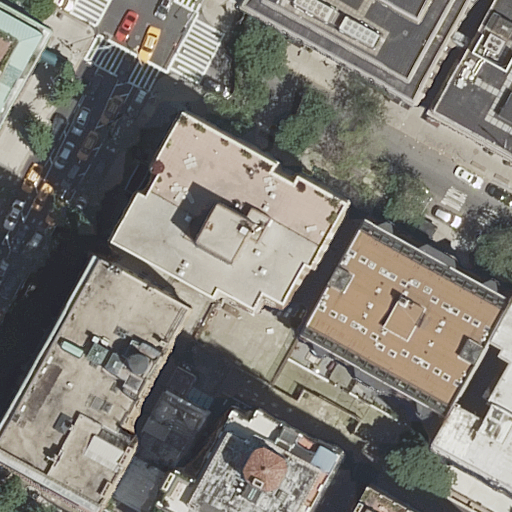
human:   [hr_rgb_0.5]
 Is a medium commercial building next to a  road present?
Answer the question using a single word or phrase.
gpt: no

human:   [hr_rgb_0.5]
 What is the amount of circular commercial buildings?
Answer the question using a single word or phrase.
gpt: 0

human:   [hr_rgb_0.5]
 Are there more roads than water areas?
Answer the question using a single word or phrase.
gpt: yes

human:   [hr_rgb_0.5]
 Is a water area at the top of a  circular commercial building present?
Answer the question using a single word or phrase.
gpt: no

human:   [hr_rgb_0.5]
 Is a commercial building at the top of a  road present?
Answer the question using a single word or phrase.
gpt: no

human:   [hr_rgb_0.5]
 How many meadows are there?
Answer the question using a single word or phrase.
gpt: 0

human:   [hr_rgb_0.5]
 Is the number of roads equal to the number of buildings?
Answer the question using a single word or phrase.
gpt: no

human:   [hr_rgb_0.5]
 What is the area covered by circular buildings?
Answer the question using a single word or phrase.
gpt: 0m2

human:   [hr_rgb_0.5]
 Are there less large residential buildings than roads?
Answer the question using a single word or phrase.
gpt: no

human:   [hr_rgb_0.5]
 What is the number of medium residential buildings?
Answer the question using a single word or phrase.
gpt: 4

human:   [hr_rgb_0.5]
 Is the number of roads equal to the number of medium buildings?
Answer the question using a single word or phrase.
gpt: no

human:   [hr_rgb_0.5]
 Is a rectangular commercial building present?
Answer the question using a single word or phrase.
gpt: no

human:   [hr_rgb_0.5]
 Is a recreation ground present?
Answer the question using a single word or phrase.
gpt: no

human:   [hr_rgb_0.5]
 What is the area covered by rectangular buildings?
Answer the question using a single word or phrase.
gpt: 110m2

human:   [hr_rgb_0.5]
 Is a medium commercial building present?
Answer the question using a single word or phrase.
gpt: no

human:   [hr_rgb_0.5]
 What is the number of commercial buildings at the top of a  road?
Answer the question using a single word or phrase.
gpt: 0

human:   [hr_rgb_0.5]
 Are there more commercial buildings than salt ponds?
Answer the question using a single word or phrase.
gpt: no

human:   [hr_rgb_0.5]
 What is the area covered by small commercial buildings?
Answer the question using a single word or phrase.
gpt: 0m2

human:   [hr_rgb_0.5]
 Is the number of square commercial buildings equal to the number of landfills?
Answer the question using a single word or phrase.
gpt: yes

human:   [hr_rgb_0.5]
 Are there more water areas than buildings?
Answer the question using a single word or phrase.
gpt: no

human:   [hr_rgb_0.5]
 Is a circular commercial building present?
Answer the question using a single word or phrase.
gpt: no

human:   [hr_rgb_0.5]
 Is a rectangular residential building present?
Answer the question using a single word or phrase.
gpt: yes

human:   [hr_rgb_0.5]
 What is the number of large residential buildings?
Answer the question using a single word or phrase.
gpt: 4

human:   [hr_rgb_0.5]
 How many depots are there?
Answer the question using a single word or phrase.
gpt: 0

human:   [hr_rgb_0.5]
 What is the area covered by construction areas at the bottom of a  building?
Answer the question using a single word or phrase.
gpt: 0m2

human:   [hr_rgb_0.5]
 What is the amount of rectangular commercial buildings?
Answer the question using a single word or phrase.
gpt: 0

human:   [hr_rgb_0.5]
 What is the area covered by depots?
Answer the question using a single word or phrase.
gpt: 0m2

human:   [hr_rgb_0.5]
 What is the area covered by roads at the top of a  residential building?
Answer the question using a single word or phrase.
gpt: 0m2

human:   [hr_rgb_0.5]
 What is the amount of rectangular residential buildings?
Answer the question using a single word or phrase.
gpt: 3

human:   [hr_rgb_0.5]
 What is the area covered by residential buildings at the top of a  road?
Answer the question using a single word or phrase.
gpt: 798m2

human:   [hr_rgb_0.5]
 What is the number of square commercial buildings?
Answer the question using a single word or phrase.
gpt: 0

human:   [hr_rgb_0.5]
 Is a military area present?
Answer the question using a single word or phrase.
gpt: no

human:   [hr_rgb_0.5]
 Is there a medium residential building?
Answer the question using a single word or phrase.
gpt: yes

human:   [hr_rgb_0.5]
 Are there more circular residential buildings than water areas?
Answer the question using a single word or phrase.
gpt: no

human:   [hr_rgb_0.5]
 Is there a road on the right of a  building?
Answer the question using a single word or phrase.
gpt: yes

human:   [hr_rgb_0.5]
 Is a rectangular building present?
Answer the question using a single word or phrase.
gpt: yes

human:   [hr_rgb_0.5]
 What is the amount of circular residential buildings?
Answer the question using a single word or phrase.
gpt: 0